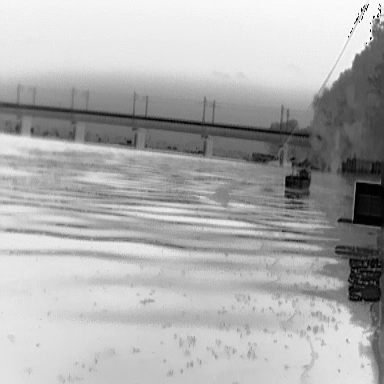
There is a liner in the infrared image.